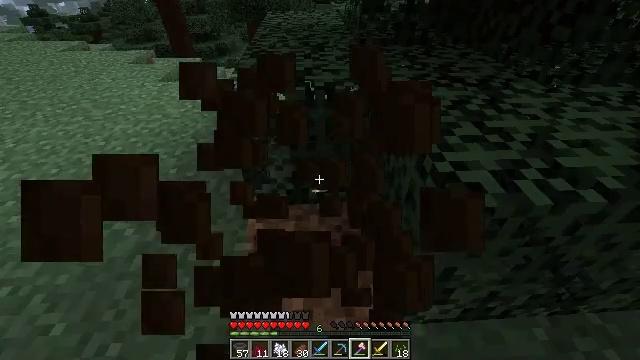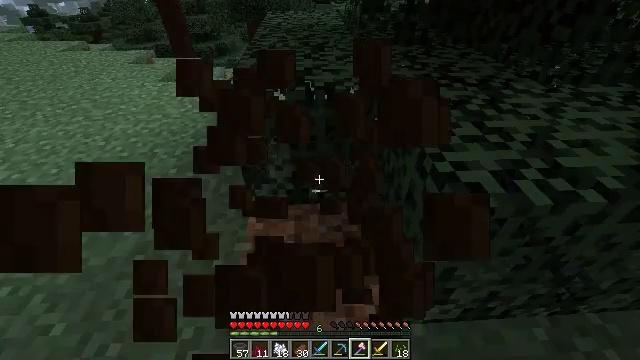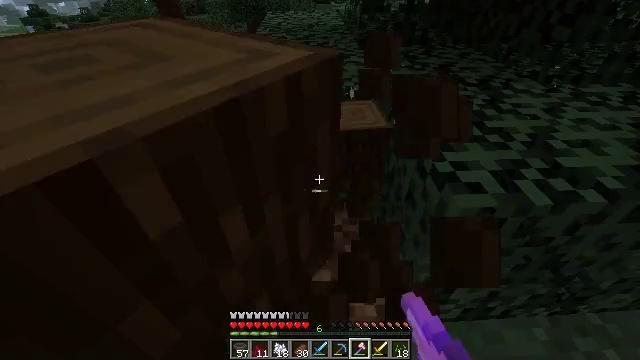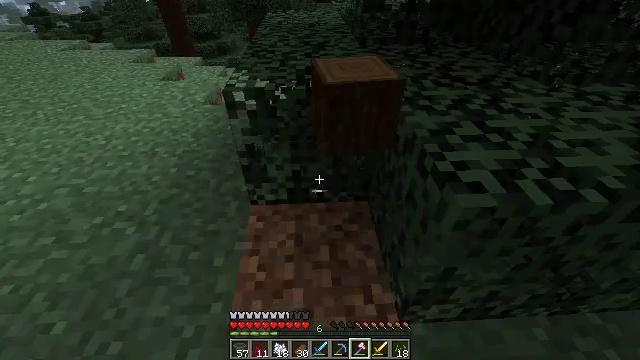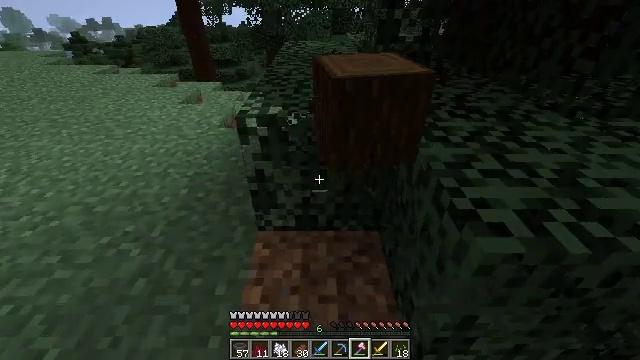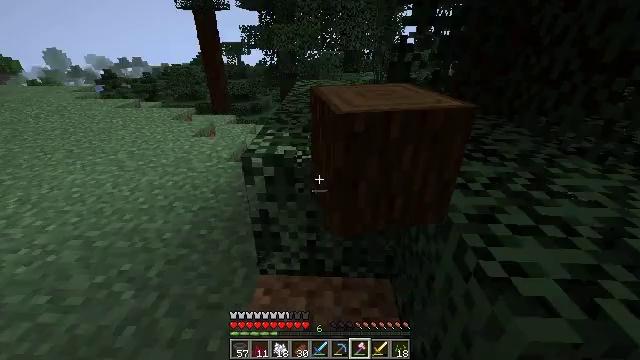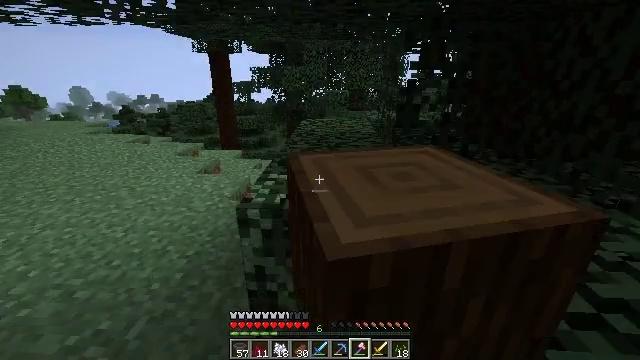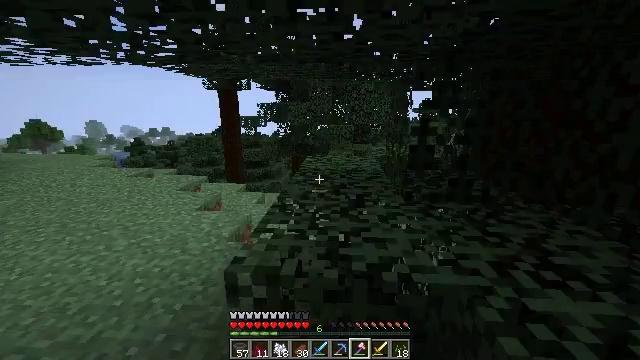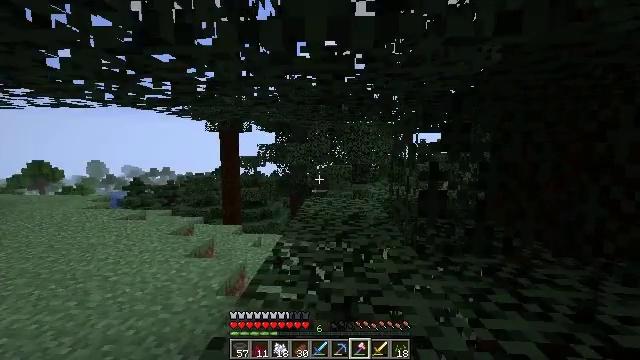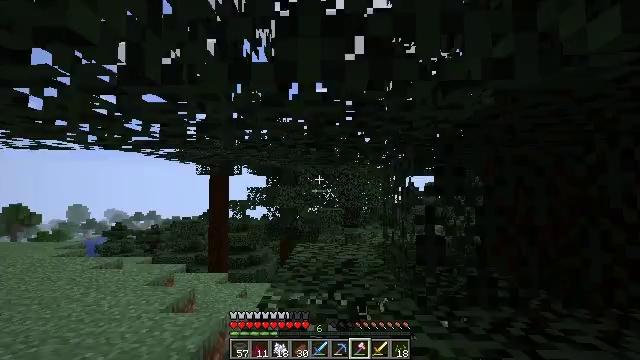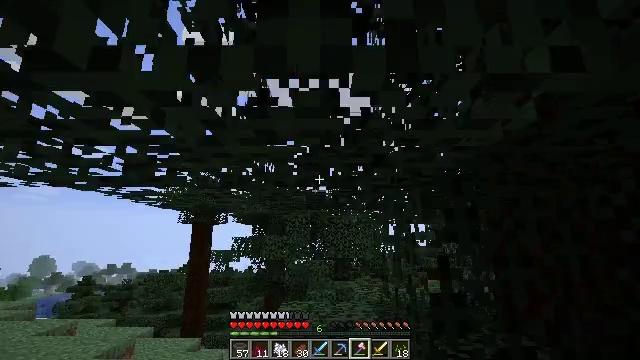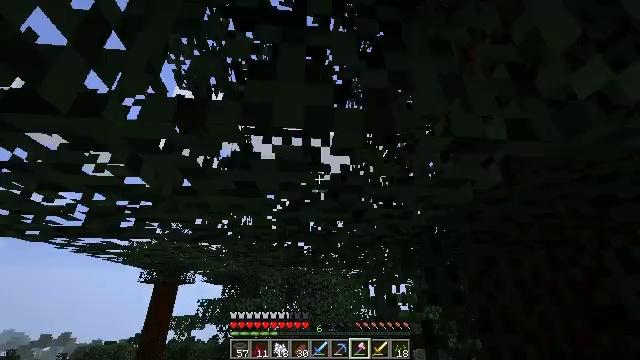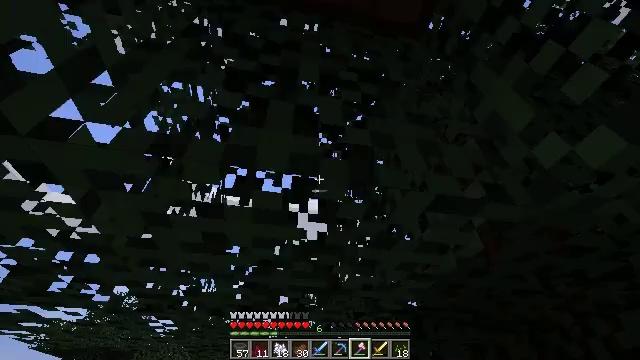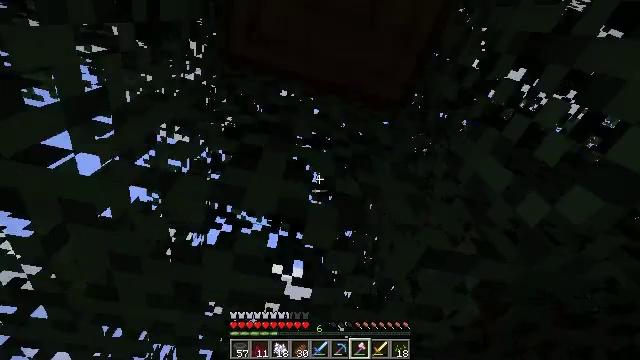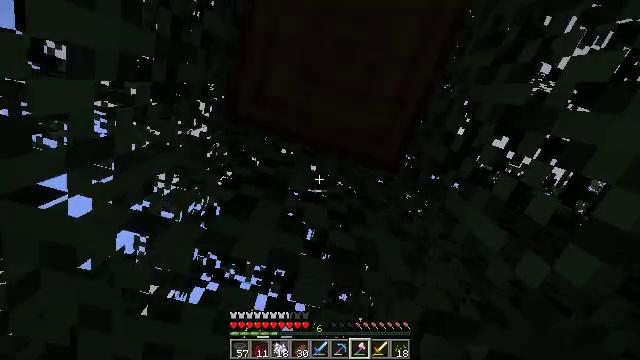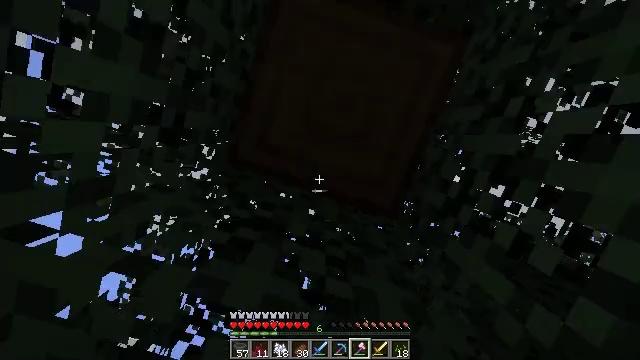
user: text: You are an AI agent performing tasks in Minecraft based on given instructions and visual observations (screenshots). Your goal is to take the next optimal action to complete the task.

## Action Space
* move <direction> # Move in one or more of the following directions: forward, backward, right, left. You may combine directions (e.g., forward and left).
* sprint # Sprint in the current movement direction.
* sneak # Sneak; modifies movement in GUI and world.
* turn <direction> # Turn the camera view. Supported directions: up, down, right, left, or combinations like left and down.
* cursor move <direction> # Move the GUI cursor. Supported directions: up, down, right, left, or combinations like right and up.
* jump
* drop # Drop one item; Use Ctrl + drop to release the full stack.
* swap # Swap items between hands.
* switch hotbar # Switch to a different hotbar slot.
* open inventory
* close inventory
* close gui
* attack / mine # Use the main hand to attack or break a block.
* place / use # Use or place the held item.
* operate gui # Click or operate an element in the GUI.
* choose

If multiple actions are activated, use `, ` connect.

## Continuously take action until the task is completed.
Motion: motion action
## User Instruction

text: Chop down the spruce log.
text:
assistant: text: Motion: attack / mine
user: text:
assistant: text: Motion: attack / mine
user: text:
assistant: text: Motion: attack / mine
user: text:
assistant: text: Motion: move forward, turn left and up
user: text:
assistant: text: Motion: move forward, turn left and up
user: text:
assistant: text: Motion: move forward, turn left and up
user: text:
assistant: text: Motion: move forward, turn left and up
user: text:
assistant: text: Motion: move forward, turn up
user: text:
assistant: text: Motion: move forward, turn right and up
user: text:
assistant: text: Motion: turn right and up
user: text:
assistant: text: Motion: turn right and up
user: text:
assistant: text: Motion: turn right and up
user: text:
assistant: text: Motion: turn right and up
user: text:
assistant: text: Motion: turn right and up
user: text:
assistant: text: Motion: turn right and up
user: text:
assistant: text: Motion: turn right and up
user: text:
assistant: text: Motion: attack / mine
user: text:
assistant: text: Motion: attack / mine
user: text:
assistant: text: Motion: turn up, attack / mine
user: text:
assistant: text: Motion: turn right and up, attack / mine
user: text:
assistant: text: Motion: turn right and up, attack / mine
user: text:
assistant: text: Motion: turn right and up, attack / mine
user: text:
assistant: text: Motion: turn up, attack / mine
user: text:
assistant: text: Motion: attack / mine
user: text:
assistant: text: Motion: turn right and up, attack / mine
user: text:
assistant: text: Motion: turn right, attack / mine
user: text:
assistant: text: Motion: turn right and up, attack / mine
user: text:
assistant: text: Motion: turn right and up, attack / mine
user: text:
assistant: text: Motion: turn right and up, attack / mine
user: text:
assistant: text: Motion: turn right and up, attack / mine